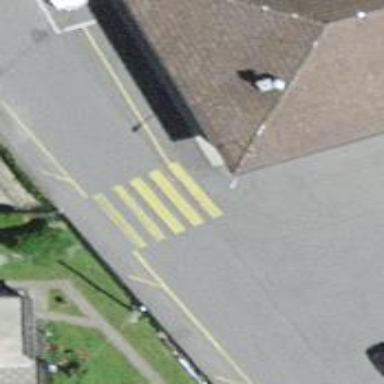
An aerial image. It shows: Uncontrolled road crossing with markings.